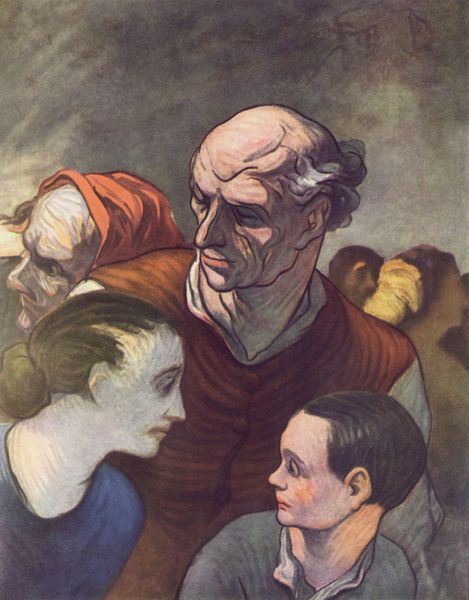
Titel: Die Familie auf der Barrikade
Künstler: Honoré Daumier
Standort: Praha
Institution: Národní galerie v Praze
Schlagwörter: blau, dunkel, gemälde, gewitter, gruppe, haut, himmel, kopf, mann, schatten, weiß, frauen, gelb, grün, menschen, mädchen, ausschnitt, bunt, frau, frisur, grau, haar, hintergrund, köpfe, licht, mund, männer, nase, ohr, orange, pastell, profil, schwarz, zeichnung, blick, rot, tuch, expressionismus, gespräch, malerei, meschen, alt, gesichter, hemd, jung, profile, augen, blass, blicke, falten, gesicht, inkarnat, kragen, bild, bildnis, portrait, porträt, pastos, haare, familie, kind, mutter, tochter, vater, kontrast, lippen, rechts, rosa, kinder, dutt, wangen, wellen, papier, umrisse, alter mann, jungen, moderne, linien, sigantur, duktus, münder, kopftuch, zopf, detail, glatze, starr, streifen, junge, knöpfe, weste, striche, geschwister, flucht, rit, haarknoten, alter, greis, krank, maske, links, munch, linear, schraffur, grafisch, gruppenbild, menschenmenge, portraits, anschauen, mittel, umrißlinien, körperschatten, wangenknochen, runzeln, narbe, strenge, generationen, lokalfarben, anlehnen, brüder, alte frau, auszug, opa, brau, sohn, grossmutter, schiele, bube, enkel, joppe, russisch, enfants, michelangelo, dessin, sachlichkeit, erstaunen, traits, alte männer, blickrichtungen, famile, pullunder, famille, guericault, expression, peur, lebenszeit, kofptuch, prfiliert, querrillen, foule, départ, gelbed hemd, kupftusch, mänbner, contour, migration